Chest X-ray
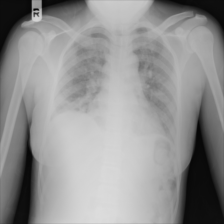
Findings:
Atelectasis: positive
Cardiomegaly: negative
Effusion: negative
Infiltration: positive
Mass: negative
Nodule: negative
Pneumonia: negative
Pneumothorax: negative
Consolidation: negative
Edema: negative
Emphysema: negative
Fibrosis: negative
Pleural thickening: negative
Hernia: negative